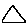
Label: triangle